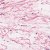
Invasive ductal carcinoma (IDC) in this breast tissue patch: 0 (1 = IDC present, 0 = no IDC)